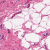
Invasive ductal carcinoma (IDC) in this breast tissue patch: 0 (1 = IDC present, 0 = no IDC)